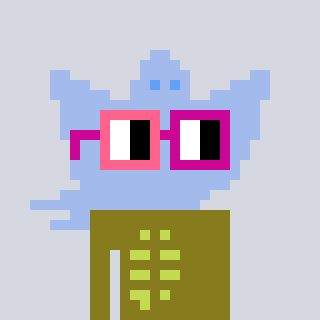
a pixel art character with square pink and red glasses, a ghost-B-shaped head and a gunk-colored body on a cool background